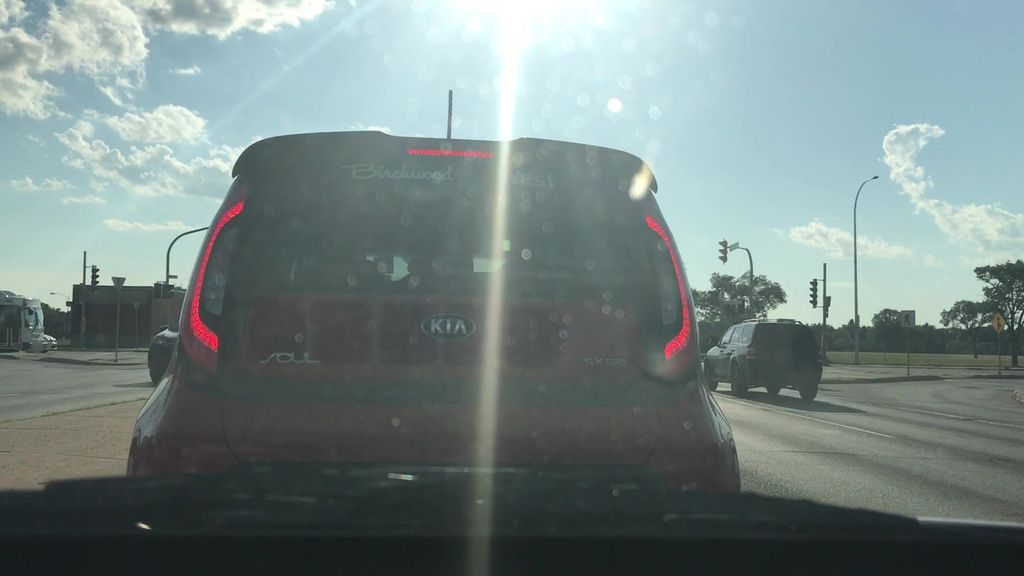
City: winnipeg